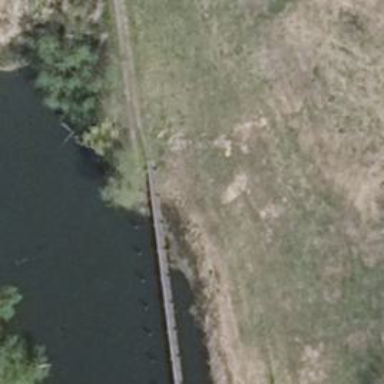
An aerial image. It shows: Pier with slipway for leisure land.